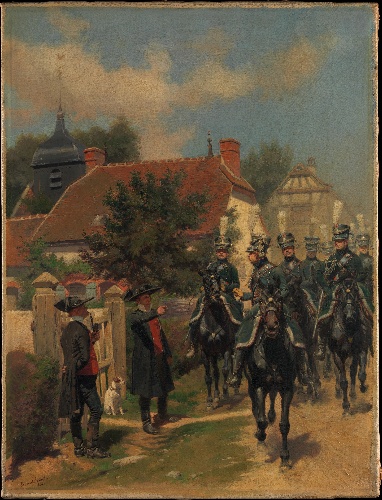
Title: Gendarmes d'Ordonnance
Artist: Edouard Detaille
Artist bio: French, Paris 1848–1912 Paris
Date: 1894
Object type: Painting
Classification: Paintings
Medium: Oil on canvas
Dimensions: 22 x 16 5/8 in. (55.9 x 42.2 cm)
Department: European Paintings
Credit line: Gift of Estate of George Albert Draper, 1948
Accession year: 1948
Repository: Metropolitan Museum of Art, New York, NY
Tags: Horses|Dogs|Men